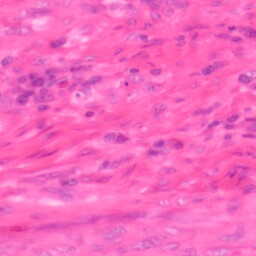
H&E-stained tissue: Colon